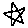
Label: star